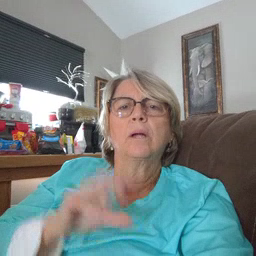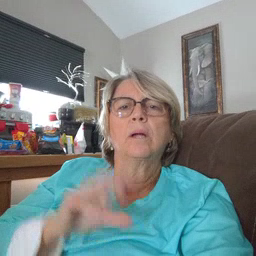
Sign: where